Interaction volume radius: 5 \u00c5
Interaction volume height: 20 \u00c5
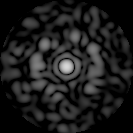
Disorder parameter: 0.8532